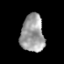
Tissue: prostate
Cell type: Myeloid cells
Senescence score: 0.334
Nuclear area (px): 863
Mean DAPI intensity: 156.504